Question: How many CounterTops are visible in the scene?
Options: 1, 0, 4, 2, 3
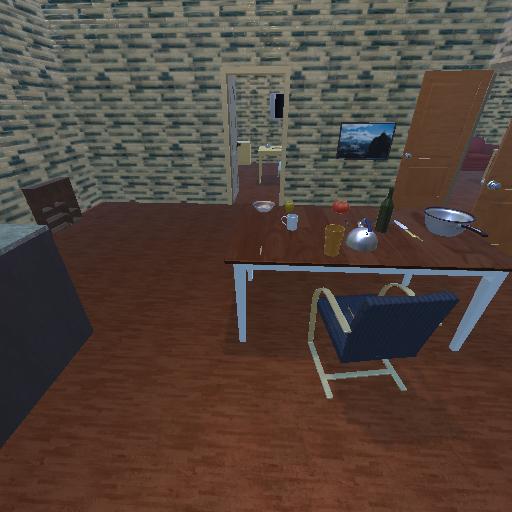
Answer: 1